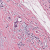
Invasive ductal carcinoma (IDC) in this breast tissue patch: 0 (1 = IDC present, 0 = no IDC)